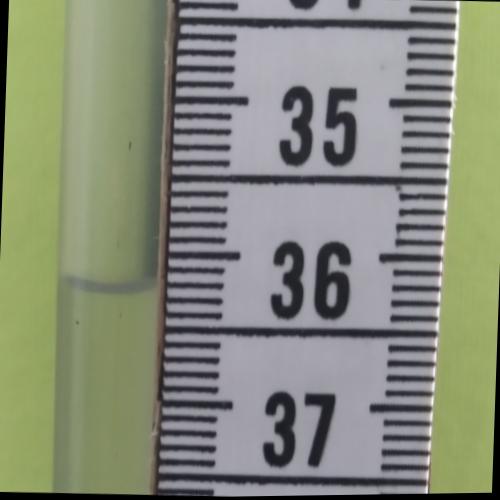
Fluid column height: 36.2 cm